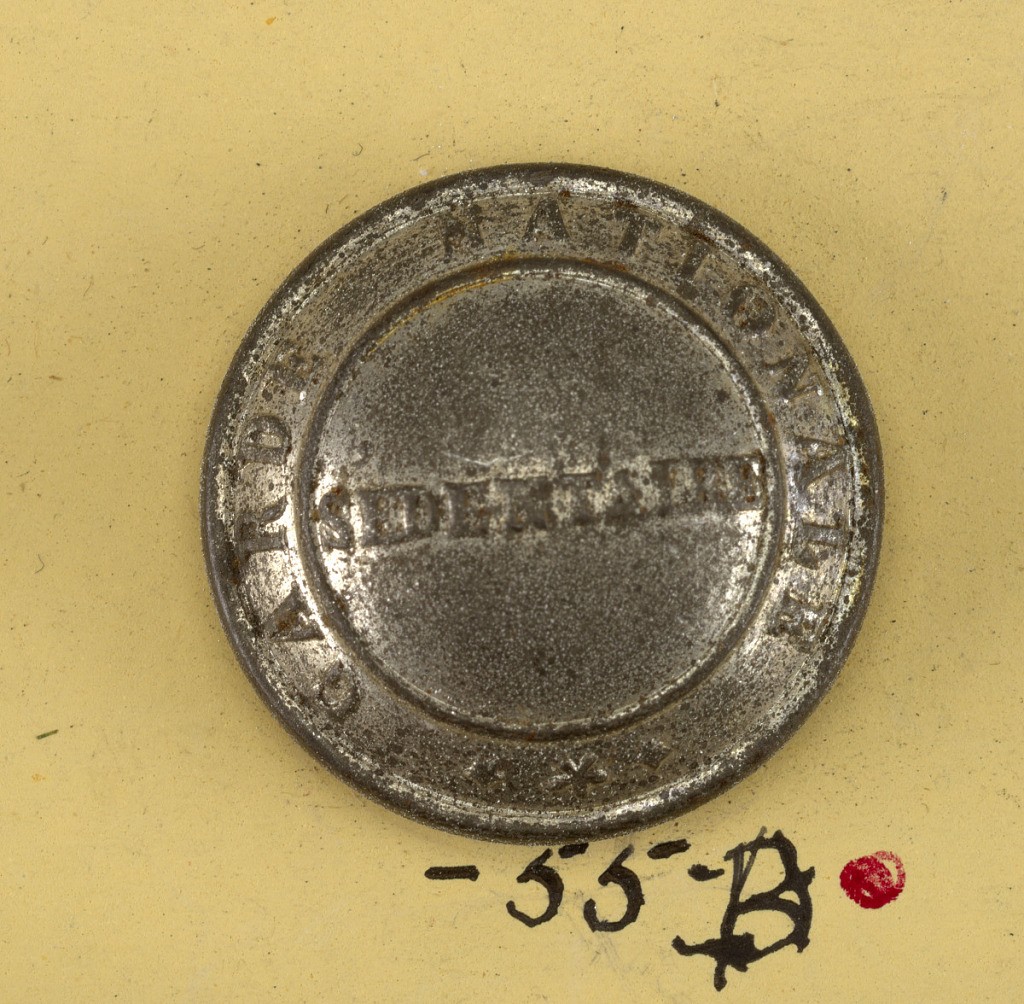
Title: Button
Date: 1870–71
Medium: Tin plated sheet iron (?), brass shank
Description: A) Convex button with "Mobilisee" in center and "Garde Nationale" around outside. B) Convex button with "Sedentaire" in center and "Garde Nationale" around outside.

On card C